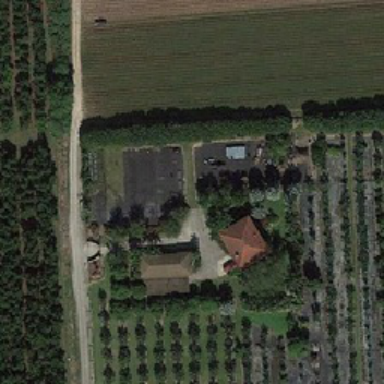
A house building surrounded by trees .